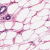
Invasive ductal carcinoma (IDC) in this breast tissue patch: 1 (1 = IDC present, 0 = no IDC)